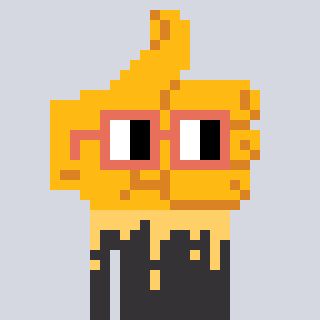
a pixel art character with square orange glasses, a thumbsup-shaped head and a grayscale-colored body on a cool background